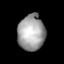
Tissue: lung
Cell type: Others
Senescence score: 0.2425
Nuclear area (px): 941
Mean DAPI intensity: 161.549